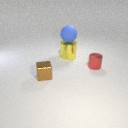
large yellow metal cylinder to the right of small brown metal cube